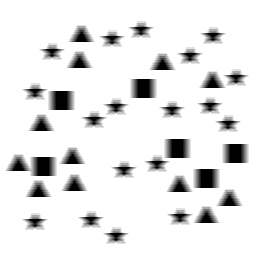
Squares: 6
Triangles: 12
Stars: 18
Total shapes: 36